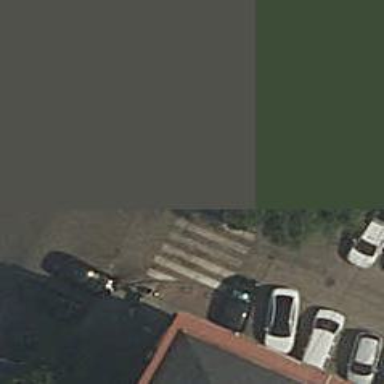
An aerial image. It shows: Uncontrolled zebra crossing on the road.